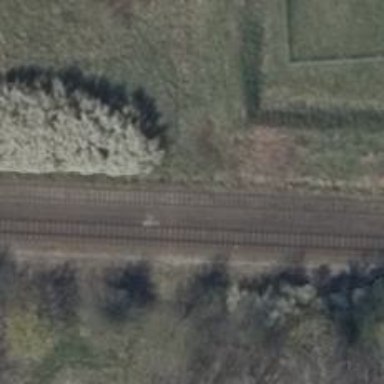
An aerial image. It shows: Light signal at railway crossing.